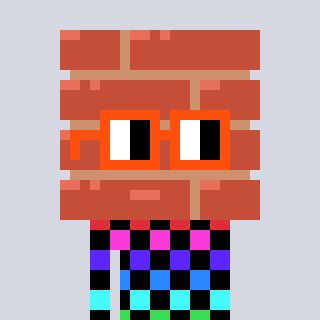
a pixel art character with square orange glasses, a wall-shaped head and a bluegrey-colored body on a cool background